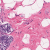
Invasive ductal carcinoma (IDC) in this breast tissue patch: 0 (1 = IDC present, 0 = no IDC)